Question: So, I have following html.
'''
<div id="a" class="a_button">
<a class="a_link" href="#">
<div class="icon_container">
<img class="icon_image" src="#">
</div>
<div class="title_container">
<span class="title_inactive">
Title
</span>
</div>
</a>
</div>
'''
I am including an image to describe the situation better.

So, as you can see, this button is consisted of two 'divs': 'icon_container' and 'title_container'.
On mouse hover, the background color changes as planned.
Now, the color of 'title' on 'not-hover' is black and it should turn 'white' when mouse is hovered.
And when mouse is hovered over the 'title_container' div, the color changes from black and white (good).
However, when the mouse is hovered over the 'icon_container', the color of text does not change to white, even though the background color changes.
How can I make it so that when the mouse is hovered over the 'icon_container', it will cause the 'title' color to be changed?
Here is what I have so far:
<URL>
Thanks!
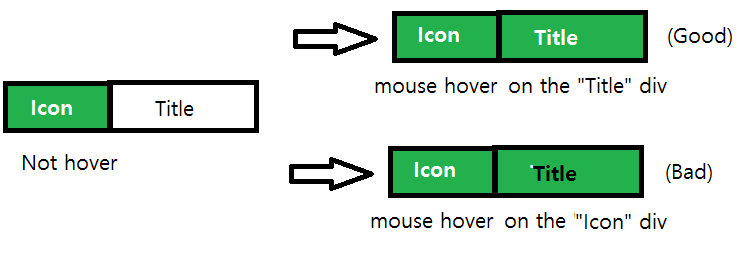
Answer: As you hover the 'a' tag you need to change the color of the span in the title_container class.
Add this to your css :
'''
a:hover .title_container span{
color:#fff;
}
'''
or for the <URL>
'''
.royal_button a:hover .royal_menu_title{
color:#fff;
}
'''